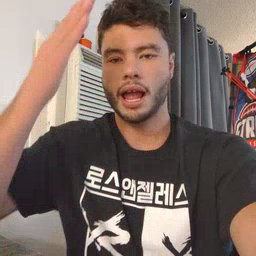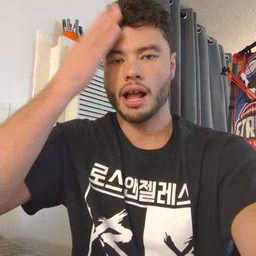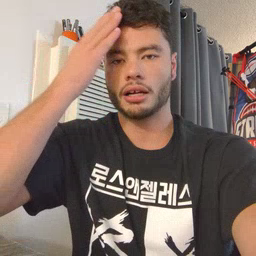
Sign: hat